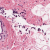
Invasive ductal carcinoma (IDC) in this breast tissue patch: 0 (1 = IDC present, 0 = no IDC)